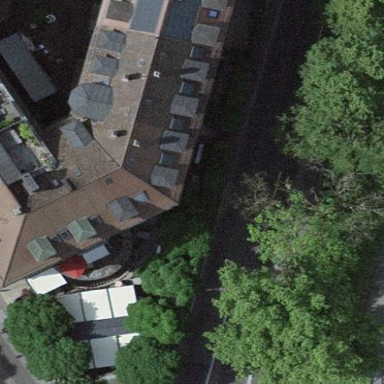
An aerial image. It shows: Outdoor seating area for leisure land.